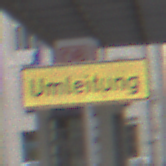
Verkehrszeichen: Umleitungsankuendigung
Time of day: MorningAfternoon
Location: Outdoor (Urban)
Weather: Overcast
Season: NotSpecified
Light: Natural